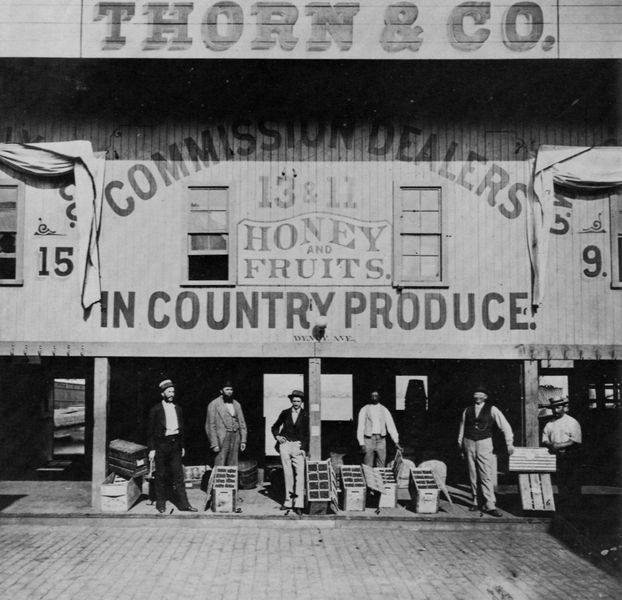
Titel: Thorn & Co..
Künstler: Amerikanischer Photograph
Schlagwörter: gruppe, mann, schatten, weiß, menschen, stadt, fenster, grau, holz, hut, hüte, licht, männer, pfeiler, schwarz, strasse, säulen, gebäude, haus, herren, alkohol, anzug, bärte, angebot, kleidung, stehen, bild, sonne, boden, land, händler, personen, arbeit, handel, früchte, gemüse, schrift, fassade, geschäft, kisten, pflaster, sprossenfenster, latten, amerika, fabrik, laden, markt, platz, werbung, dielen, arbeiter, auto, figuren, essen, balken, warten, weste, abbild, halle, foto, fotografie, photographie, eingang, verkauf, verkäufer, bürgersteig, hauswand, schwarz-weiss, text, jacken, bordstein, einkaufen, reklame, posieren, photo, uhrkette, werkstatt, anbieten, freiheit, landwirtschaft, thorn, usa, taschenuhr, westen, aufnahme, holzhaus, englisch, ware, markthalle, produktion, dokumentation, wellblech, kaufhaus, dock, gruppenfoto, waren, sonnensegel, schnaps, amerikanisch, honig, körpe, saloon, wilder westen, amerike, western, supermarkt, warenhaus, antüge, aussiedler, 15, 5, thorn & co., bushaltestelle, 5 leute, co, honey, fruits, eingnang, prohibition